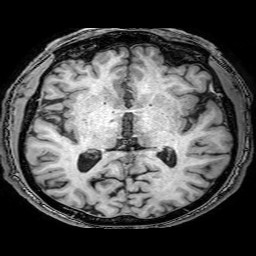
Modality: T1w
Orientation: coronal
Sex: male
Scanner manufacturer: philips
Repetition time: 0.008099 s
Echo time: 0.00372 s